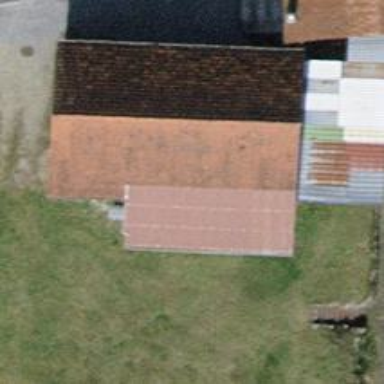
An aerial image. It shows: Shed.